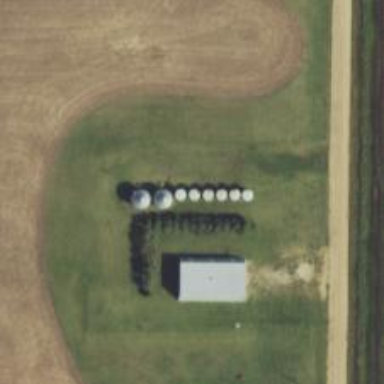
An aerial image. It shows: Silo.